Interaction volume radius: 10 \u00c5
Interaction volume height: 10 \u00c5
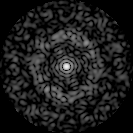
Disorder parameter: 0.8185